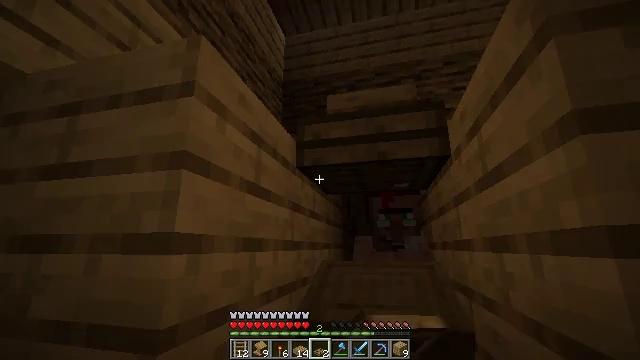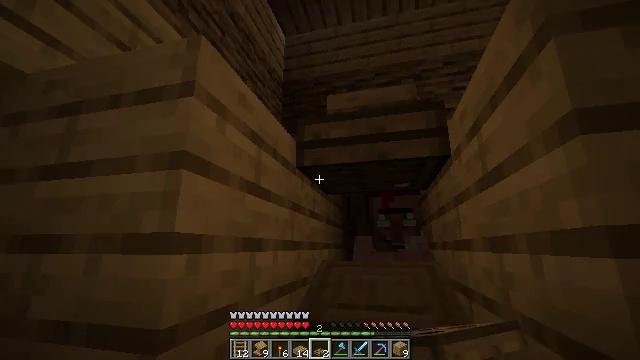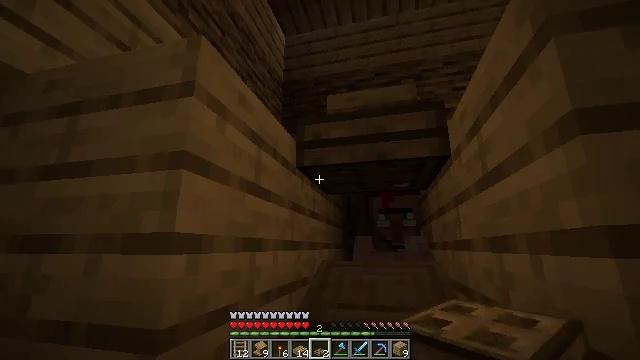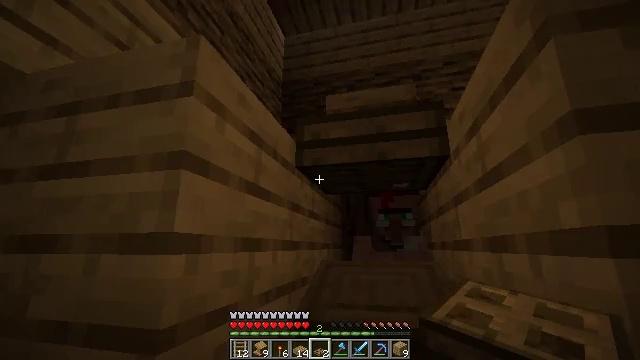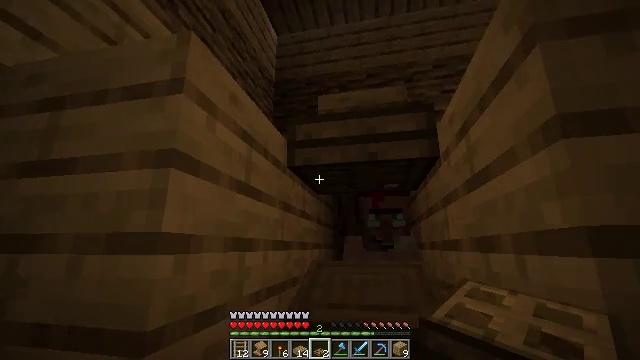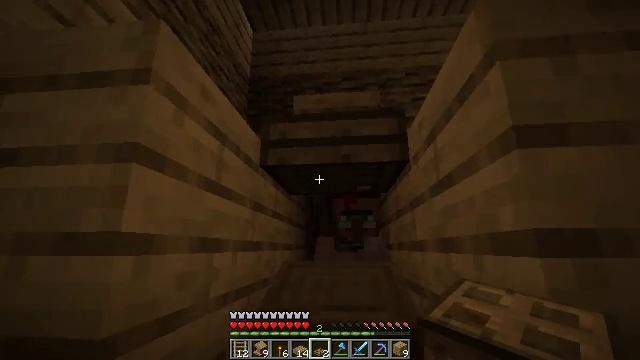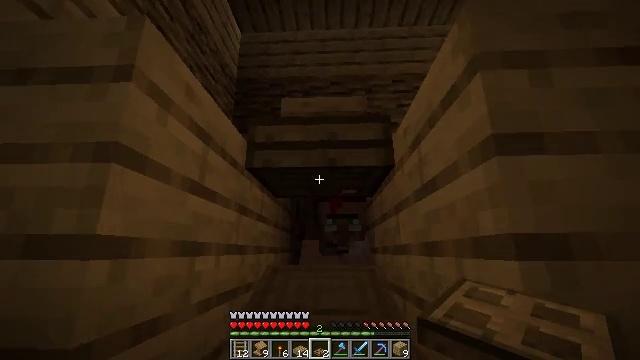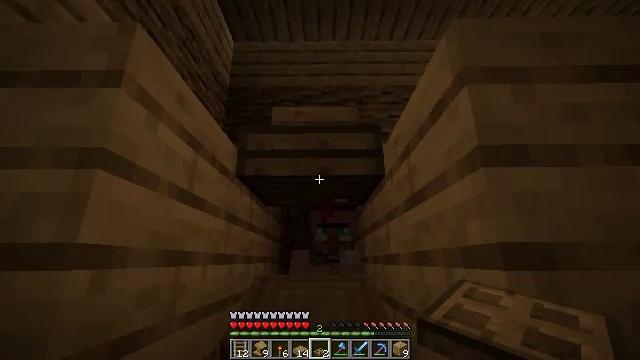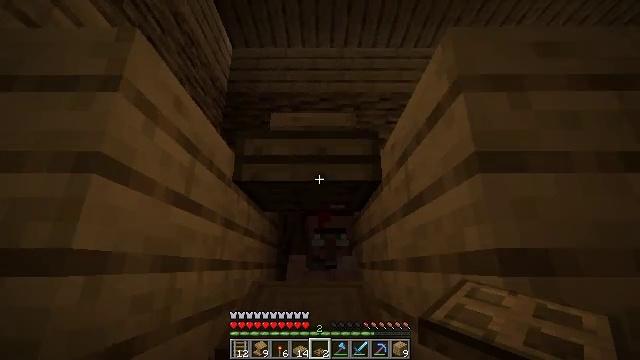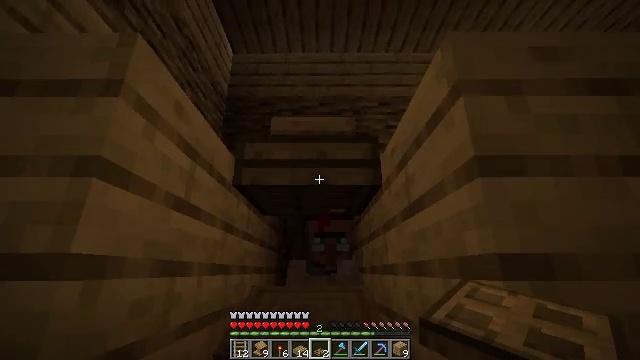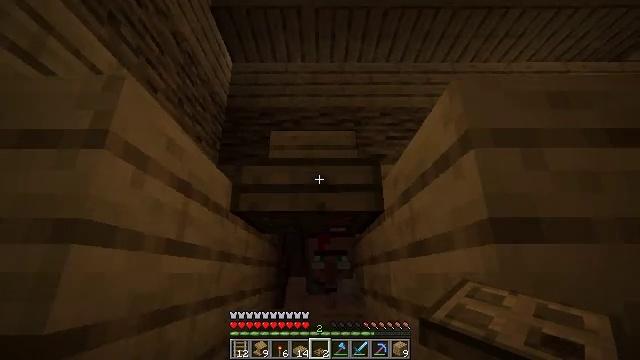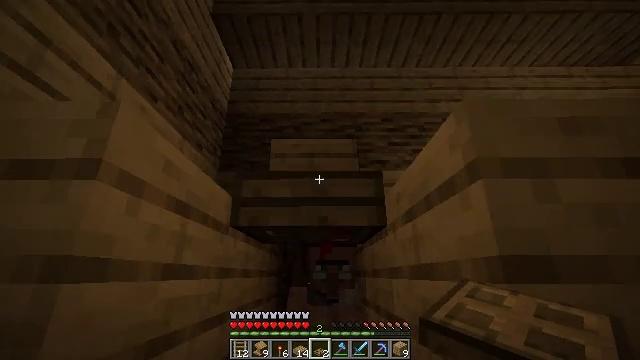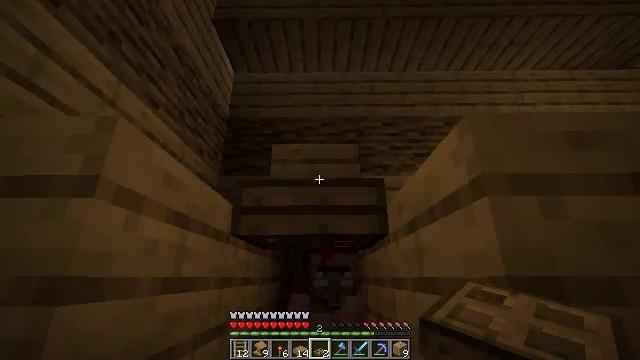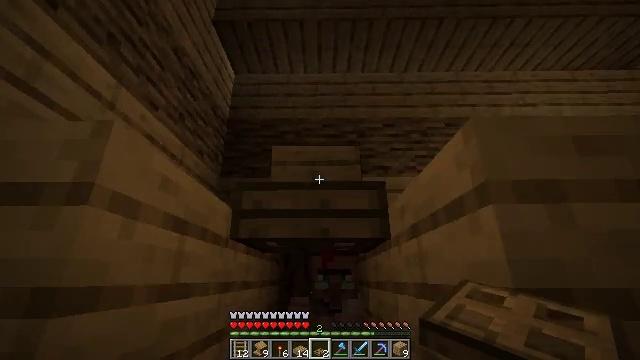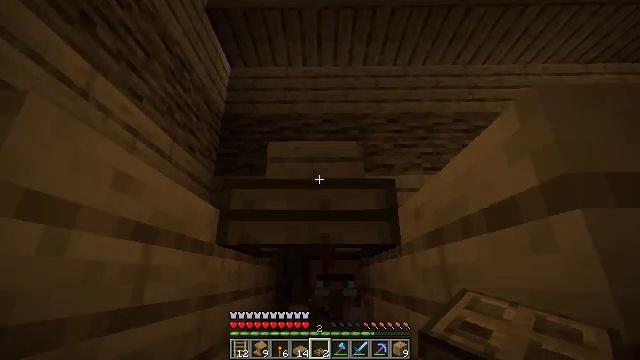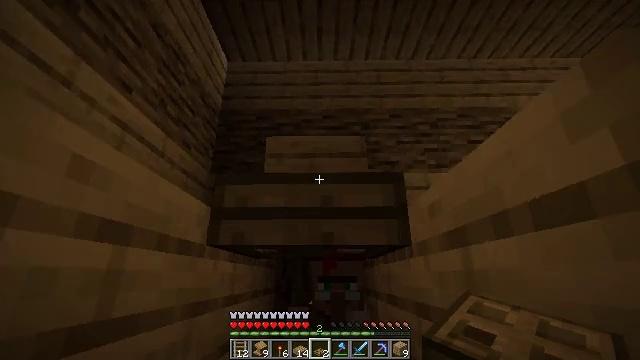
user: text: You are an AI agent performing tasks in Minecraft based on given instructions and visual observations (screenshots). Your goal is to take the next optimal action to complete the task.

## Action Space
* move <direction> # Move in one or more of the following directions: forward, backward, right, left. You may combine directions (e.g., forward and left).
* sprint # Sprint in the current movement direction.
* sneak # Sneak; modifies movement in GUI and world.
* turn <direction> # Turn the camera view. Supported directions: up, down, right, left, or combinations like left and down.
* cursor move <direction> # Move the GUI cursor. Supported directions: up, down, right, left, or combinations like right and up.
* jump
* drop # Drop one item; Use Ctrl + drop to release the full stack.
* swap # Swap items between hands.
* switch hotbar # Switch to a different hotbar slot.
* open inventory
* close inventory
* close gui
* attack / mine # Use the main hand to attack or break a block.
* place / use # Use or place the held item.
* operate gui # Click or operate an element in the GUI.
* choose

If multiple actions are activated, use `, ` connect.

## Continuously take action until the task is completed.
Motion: motion action
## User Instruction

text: Remove the oak trapdoor from its place.
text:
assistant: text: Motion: sneak
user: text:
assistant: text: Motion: sneak
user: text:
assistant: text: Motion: sneak
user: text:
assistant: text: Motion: sneak, turn right
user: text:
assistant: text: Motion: sneak, turn right
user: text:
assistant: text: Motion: sneak, turn right
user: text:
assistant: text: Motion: sneak, turn right and up
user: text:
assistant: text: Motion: sneak, turn up
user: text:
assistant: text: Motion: no_op
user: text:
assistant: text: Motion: no_op
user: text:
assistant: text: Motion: no_op
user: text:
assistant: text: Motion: no_op
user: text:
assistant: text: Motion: move forward
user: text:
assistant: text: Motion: move forward
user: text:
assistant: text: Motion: move forward
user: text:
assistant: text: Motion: no_op
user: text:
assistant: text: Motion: no_op
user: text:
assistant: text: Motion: no_op
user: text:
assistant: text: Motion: no_op
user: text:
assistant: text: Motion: no_op
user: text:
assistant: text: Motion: no_op
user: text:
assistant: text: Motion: no_op
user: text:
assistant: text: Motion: attack / mine
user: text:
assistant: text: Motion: attack / mine
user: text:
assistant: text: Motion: attack / mine
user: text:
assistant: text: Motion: attack / mine
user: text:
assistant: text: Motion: attack / mine
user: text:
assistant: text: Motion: attack / mine
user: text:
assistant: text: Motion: attack / mine
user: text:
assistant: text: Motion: attack / mine